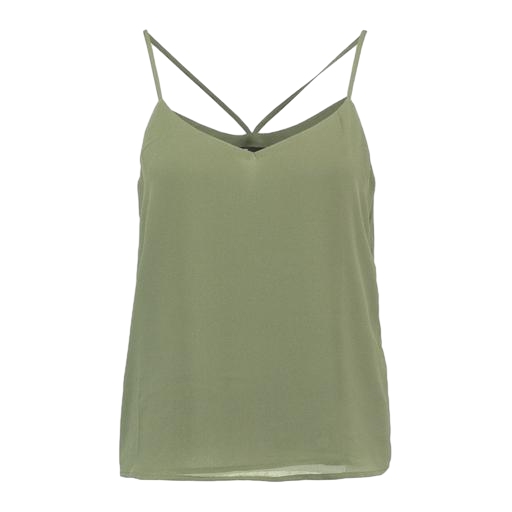
green strappy v-neck top, green women's cami, moss green tank top, white background